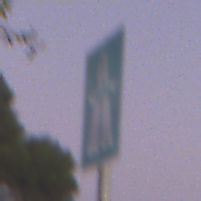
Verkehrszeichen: Autobahn
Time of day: Dawn
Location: Outdoor (RoadRail)
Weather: Clear
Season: NotSpecified
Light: Natural